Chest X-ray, PA view. Patient: 43 years old, sex F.
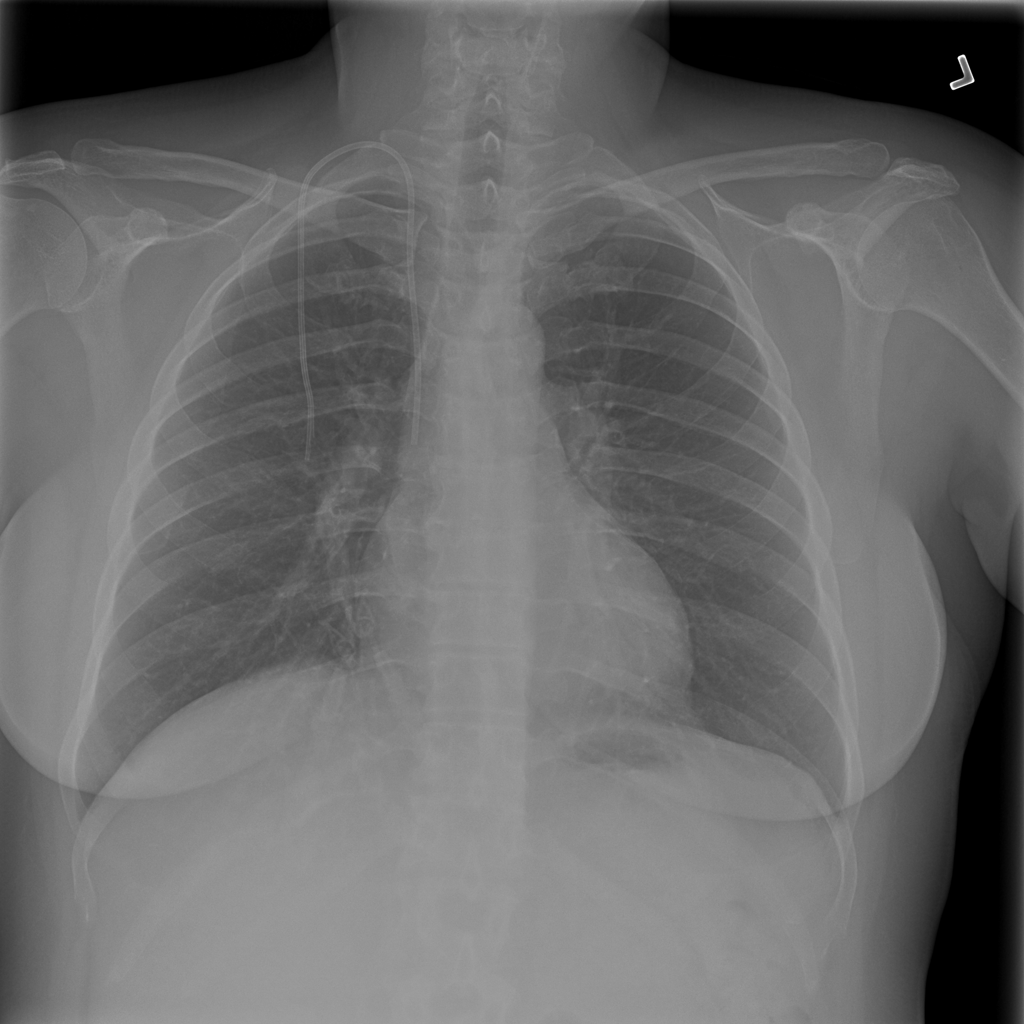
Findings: No Finding